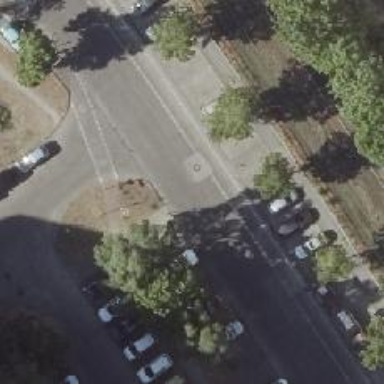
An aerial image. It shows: Unmarked crossing on the road.